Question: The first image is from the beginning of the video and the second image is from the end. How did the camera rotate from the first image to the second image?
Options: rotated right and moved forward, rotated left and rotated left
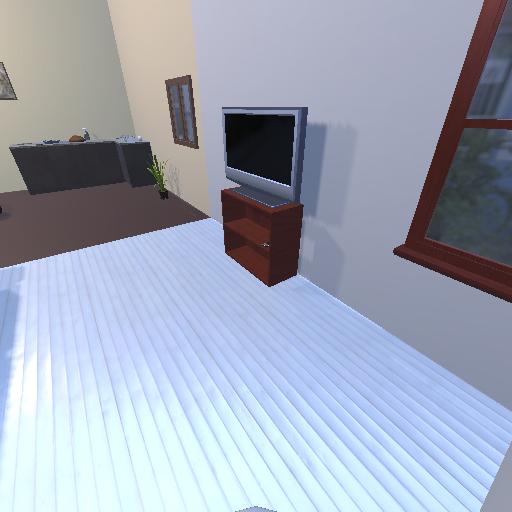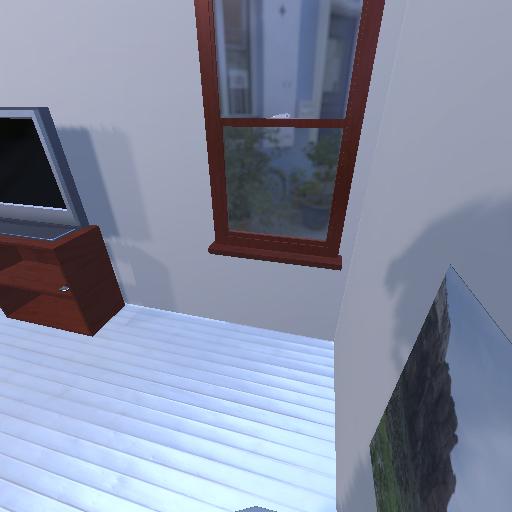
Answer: rotated right and moved forward